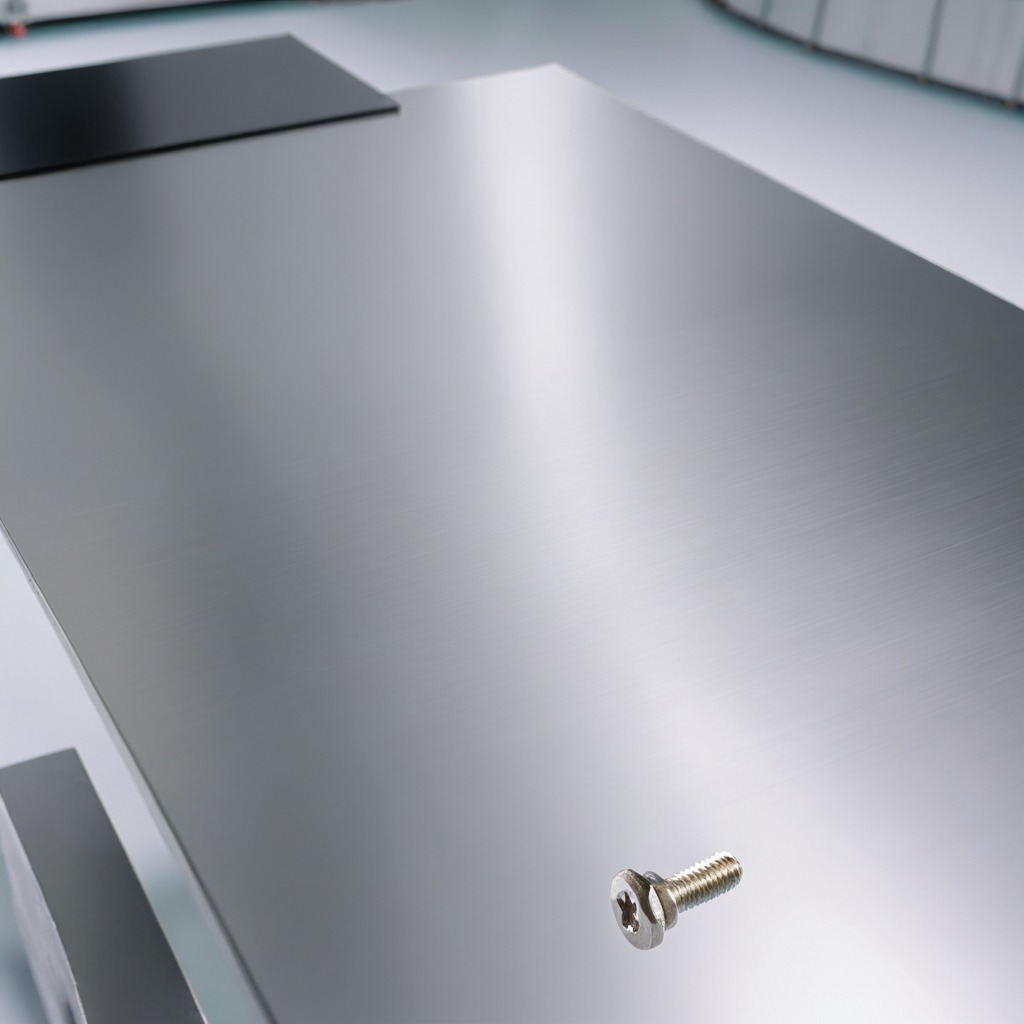
A metal screw is lying on the stainless steel table.